Question: I have an array like this:
'''
array = np.array([[[[ 2, -3],[ 3, 2]],[[-4, -1],[-5, 1]],
[[-7, -5],[-1, 6]],[[-5, 0],[-4, 2]]],
[[[-1, 4],[ 6, 1]],[[-2, -3],[-5, 5]],
[[-2, -8],[-1, 7]],[[-1, 8],[-4, 2]]]])
'''

If I 'sum(array)' then I get the sum of (4x2x2) + (4x2x2).
How can I sum the elements inside of the first arrays, opposite of what sum() function did. Like (2-3) = -1 in the first group, (3+2) = 5 in the second, etc.
Thanks
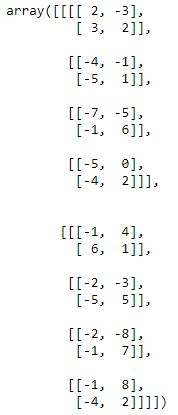
Answer: summing along the 3rd axis should do what you want:
'''
res = np.sum(array, axis=3)
# or:
# res = array.sum(axis=3)
'''
which produces
'''
[[[ -1 5]
[ -5 -4]
[-12 5]
[ -5 -2]]
[[ 3 7]
[ -5 0]
[-10 6]
[ 7 -2]]]
'''